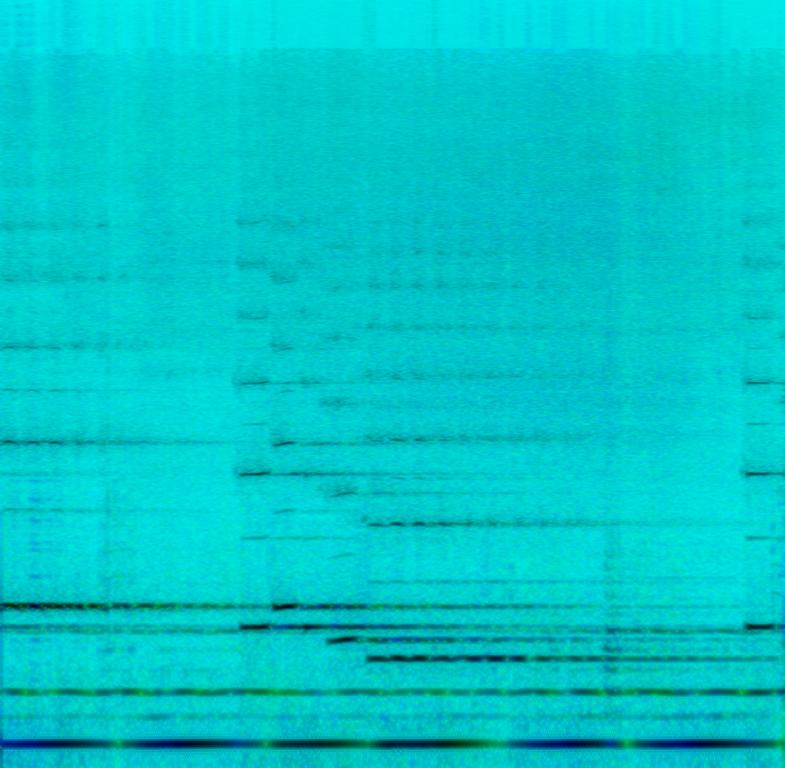
This is a sound that is calm and soothing and would be suitable for any kind of relaxation, meditation or spa. We hear a flute melody with long notes being played over a low frequency buzzing tone.